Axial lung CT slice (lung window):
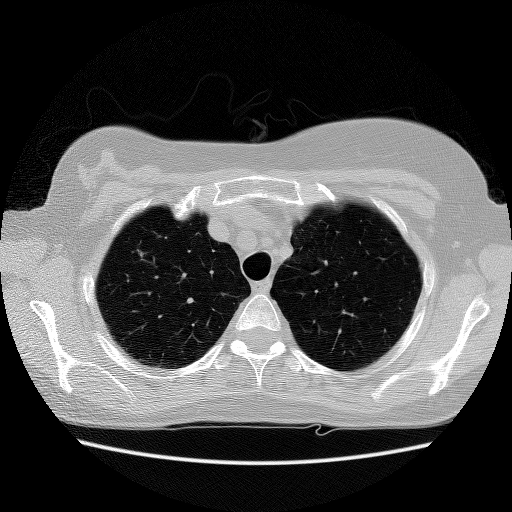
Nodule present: yes
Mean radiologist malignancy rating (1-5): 3